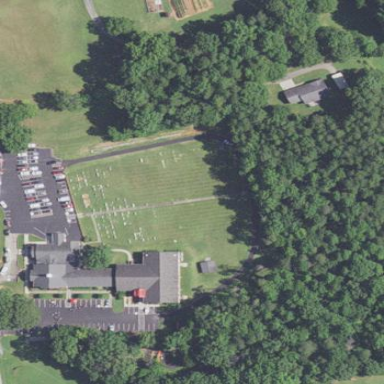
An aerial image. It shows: Grave yard.